Question: I've wrote a code which detects squares (white) in realtime and draws a frame around it. Each side of length l of the squares is divided in 7 parts. Then I draw a line of length h=l/7 at each of the six points evolving from the deviation perpendicular to the side of the triangle (blue). The corners are marked in red. It then looks something like this:

For the drawing of the blue lines and circles I have a 3 Channel ('CV_8UC3') matrix 'drawing', which is zero everywhere except at the positions of the red, blue and white lines. Then what I do to lay this matrix over my webcam image is using the 'addWeighted' function of opencv.
'addWeighted( drawing, 1, webcam_img, 1, 0.0, dst);' (<URL>.
But then, as you can see I get the effect that the colors for my dashes and circles are wrong outside the black area (probably also not correct inside the black area, but better there). It makes totally sense why it happens, as it just adds the matrices with a weight.
I'd like to have the matrix 'drawing' with the correct colors over my image. Problem is, I don't no how to fix it. I somehow need a mask 'drawing_mask' where my dashes are, sort of, superimposed to my camera image. In Matlab something like 'dst=webcam_img; dst(drawing>0)=drawing(drawing>0);'
Anyone an idea how to do this in C++?
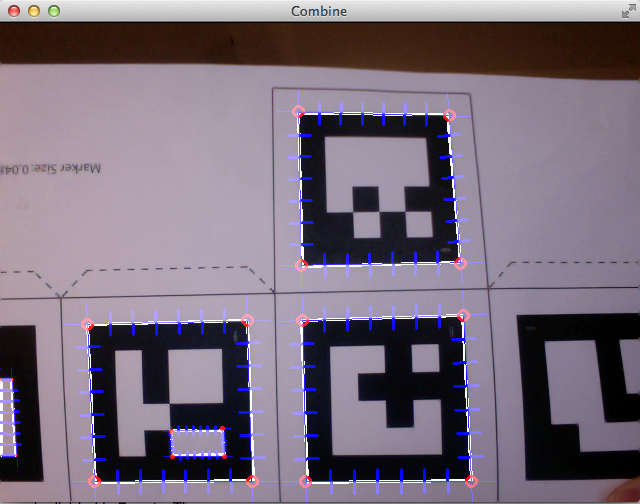
Answer: # 1. Custom version
I would write it explicitly:
'''
const int cols = drawing.cols;
const int rows = drawing.rows;
for (int j = 0; j < rows; j++) {
const uint8_t* p_draw = drawing.ptr(j); //Take a pointer to j-th row of the image to be drawn
uint8_t* p_dest = webcam_img.ptr(j); //Take a pointer to j-th row of the destination image
for (int i = 0; i < cols; i++) {
//Check all three channels BGR
if(p_draw[0] | p_draw[1] | p_draw[2]) { //Using binary OR should ease the optimization work for the compiler
p_dest[0] = p_draw[0]; //If the pixel is not zero,
p_dest[1] = p_draw[1]; //copy it (overwrite) in the destination image
p_dest[2] = p_draw[2];
}
p_dest += 3; //Move to the next pixel
p_draw += 3;
}
}
'''
Of course you can move this code in a function with arguments '(const cv::Mat& drawing, cv::Mat& webcam_img)'.
# 2. OpenCV "purist" version
But the pure OpenCV way would be the following:
'''
cv::Mat mask;
//Create a single channel image where each pixel != 0 if it is colored in your "drawing" image
cv::cvtColor(drawing, mask, CV_BGR2GRAY);
//Copy to destination image only pixels that are != 0 in the mask
drawing.copyTo(webcam_img, mask);
'''
Less efficient (the color conversion to create the mask is somehow expensive), but certainly more compact. Small note: It won't work if you have one very dark color, like '(0,0,1)' that in grayscale will be converted to '0'.
---
Also note that it might be less expensive to redraw the same overlays (lines, circles) in your destination image, basically calling the same draw operations that you made to create your 'drawing' image.